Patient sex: F
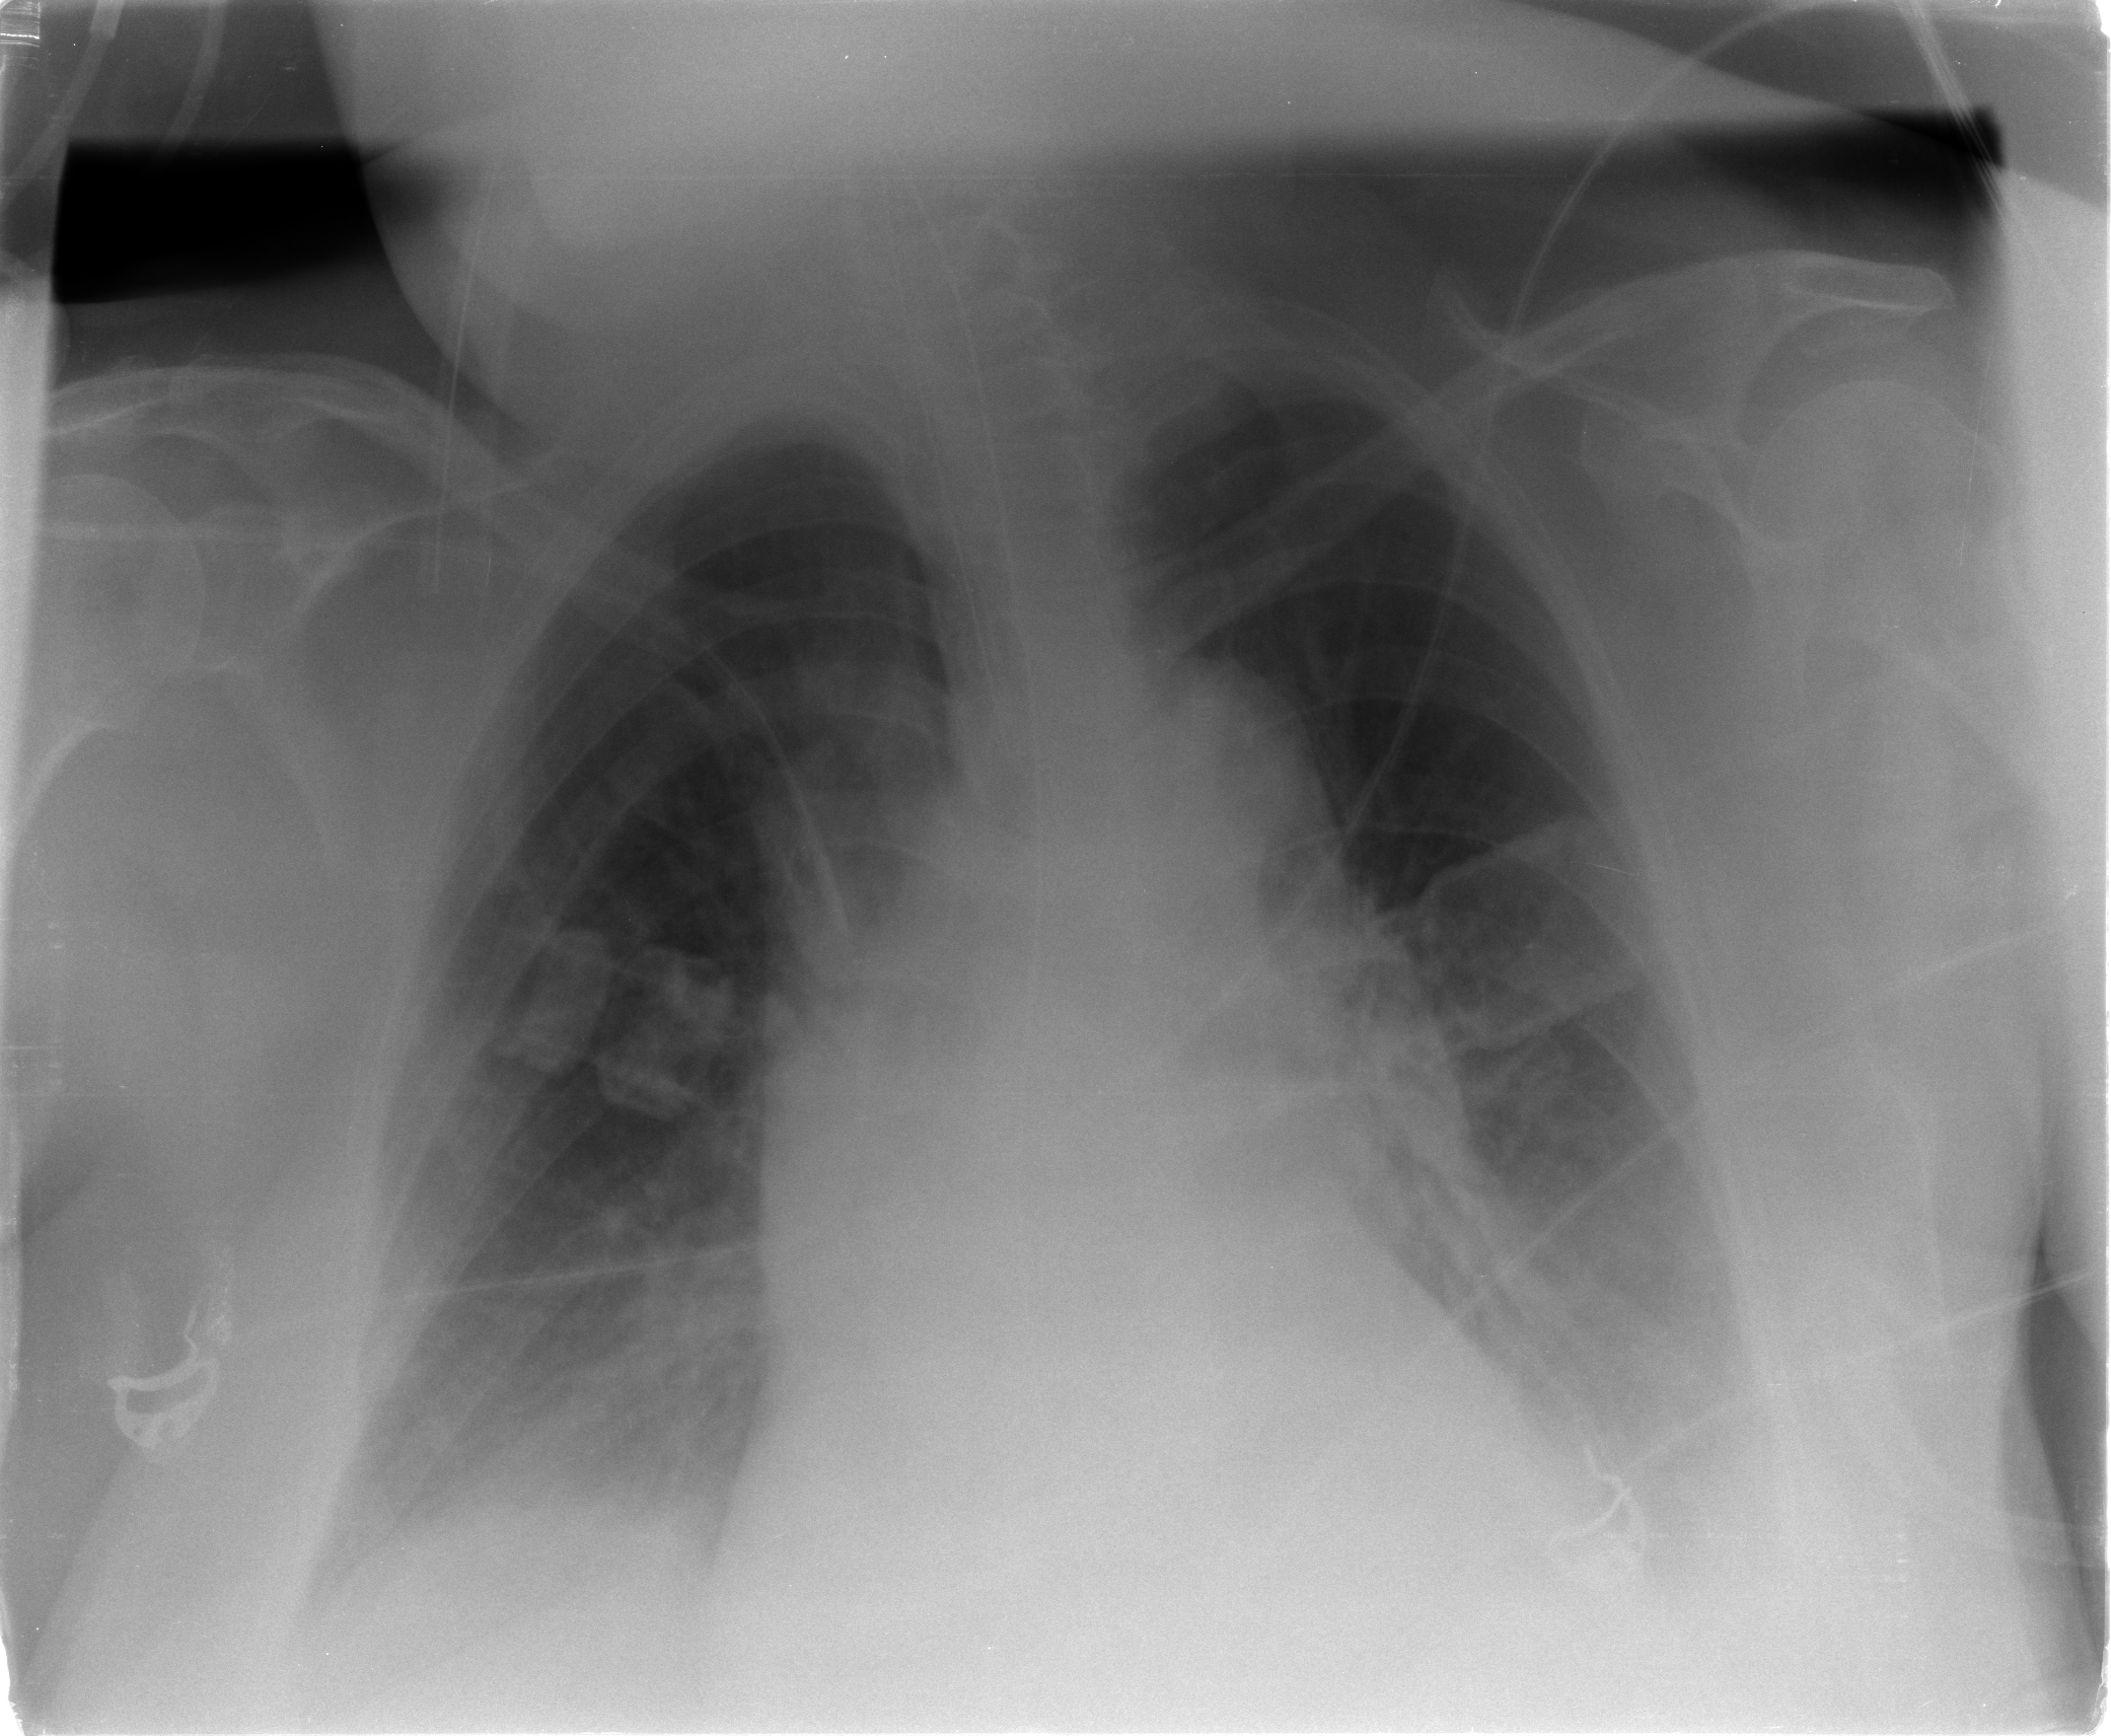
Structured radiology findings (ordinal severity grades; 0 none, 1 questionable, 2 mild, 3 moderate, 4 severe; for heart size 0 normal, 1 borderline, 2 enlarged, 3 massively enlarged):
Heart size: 1
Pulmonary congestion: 2
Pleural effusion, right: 2
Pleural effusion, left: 2
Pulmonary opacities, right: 0
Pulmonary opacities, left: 0
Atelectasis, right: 2
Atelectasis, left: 2